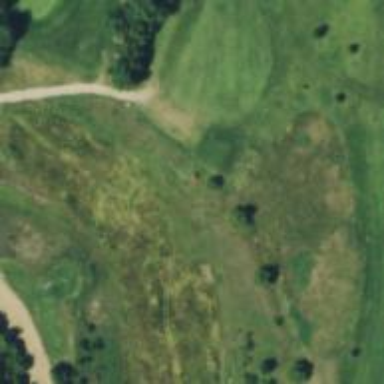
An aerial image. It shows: Path designated for golf carts.